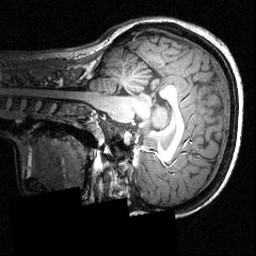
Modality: T1w
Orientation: sagittal
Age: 24
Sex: female
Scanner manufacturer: siemens
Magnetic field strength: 3.951 T
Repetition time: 1.5 s
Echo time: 0.00335 s